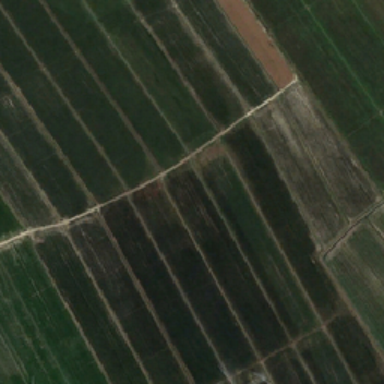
These lands planted green wheat .